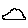
Label: cloud